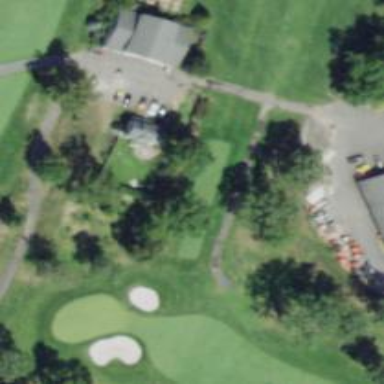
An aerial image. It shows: Path used for both walking and golf.